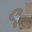
Label: 9